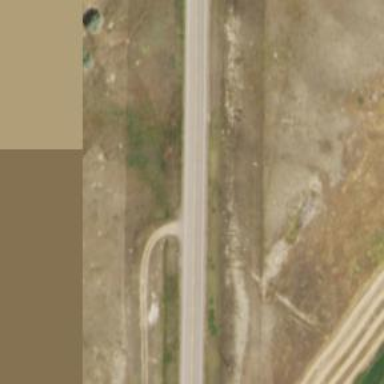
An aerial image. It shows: Primary highway.